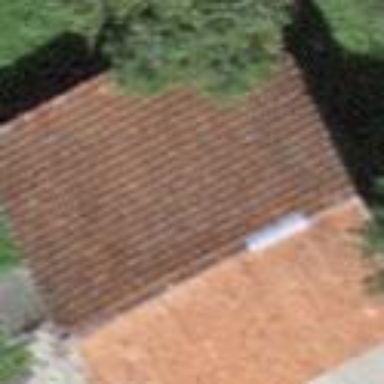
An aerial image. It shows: Barn.